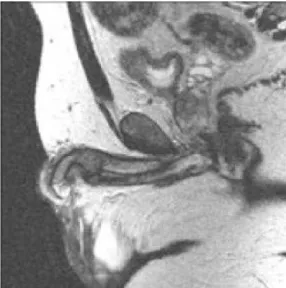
MRI Scans: (a) Pre-chemotherapy T2 sagittal thin penile MRI slices demonstrating the penile metastasis within the corpora.
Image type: radiology (mri)